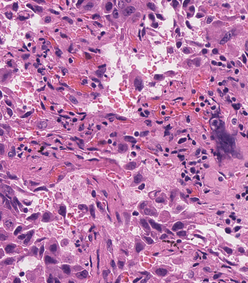
Tumor epithelial tissue: yes
Tumor-associated stroma tissue: yes
Normal tissue: no